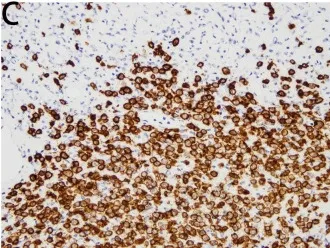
Panel (C) CD1a (x100, ++), for sarcomatoid area.
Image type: pathology (immunostaining)